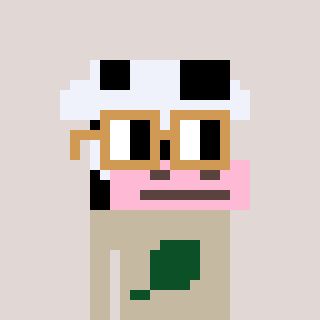
a pixel art character with square brown glasses, a cow-shaped head and a bege-colored body on a warm background